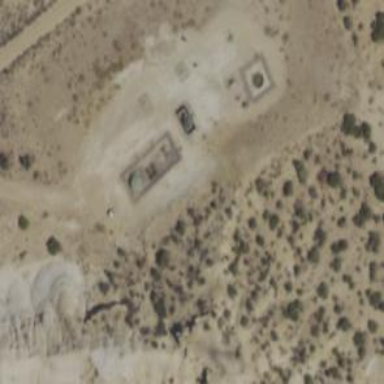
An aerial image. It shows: Storage tank with man-made structure.